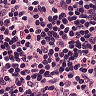
Metastatic tissue present: no